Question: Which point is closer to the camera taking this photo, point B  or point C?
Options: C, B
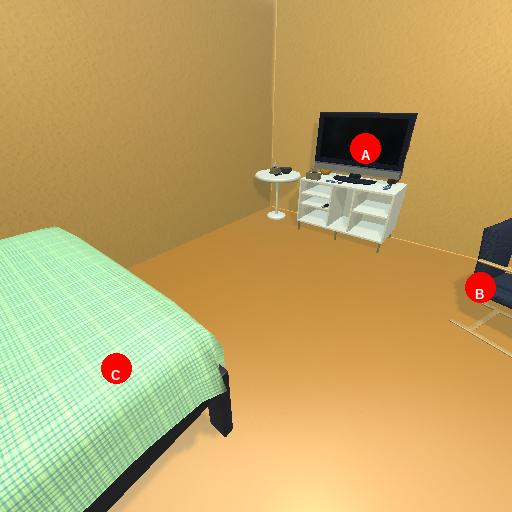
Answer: C